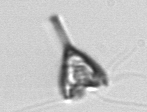
Label: Pyramimonas_longicauda